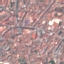
Land use / land cover class: Residential